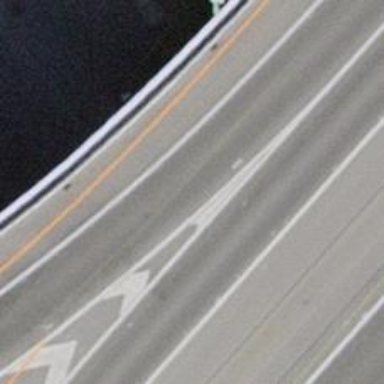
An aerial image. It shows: Asphalt surface bridge on motorway link.